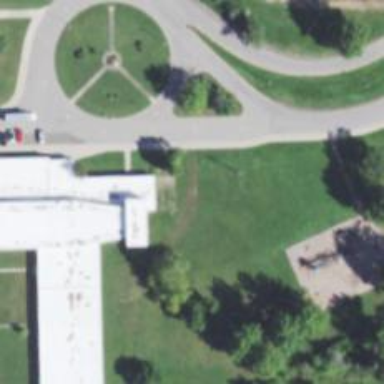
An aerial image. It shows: School.